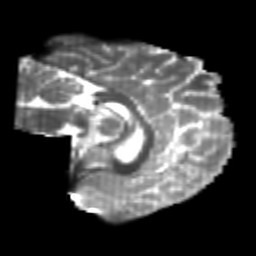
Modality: T2w
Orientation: sagittal
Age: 22
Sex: female
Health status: healthy
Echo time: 0.074 s